Question: I am trying to built a 'dropdown' menu with a text box.When the text box is clicked the items appear and when the items are clicked they turn green(selected) and show up in the text box.
I was wondering if there was a way in which i could just click the item on the search box and the item gets unselected (ungreen). How can i capture the click on the element name in the text box.!

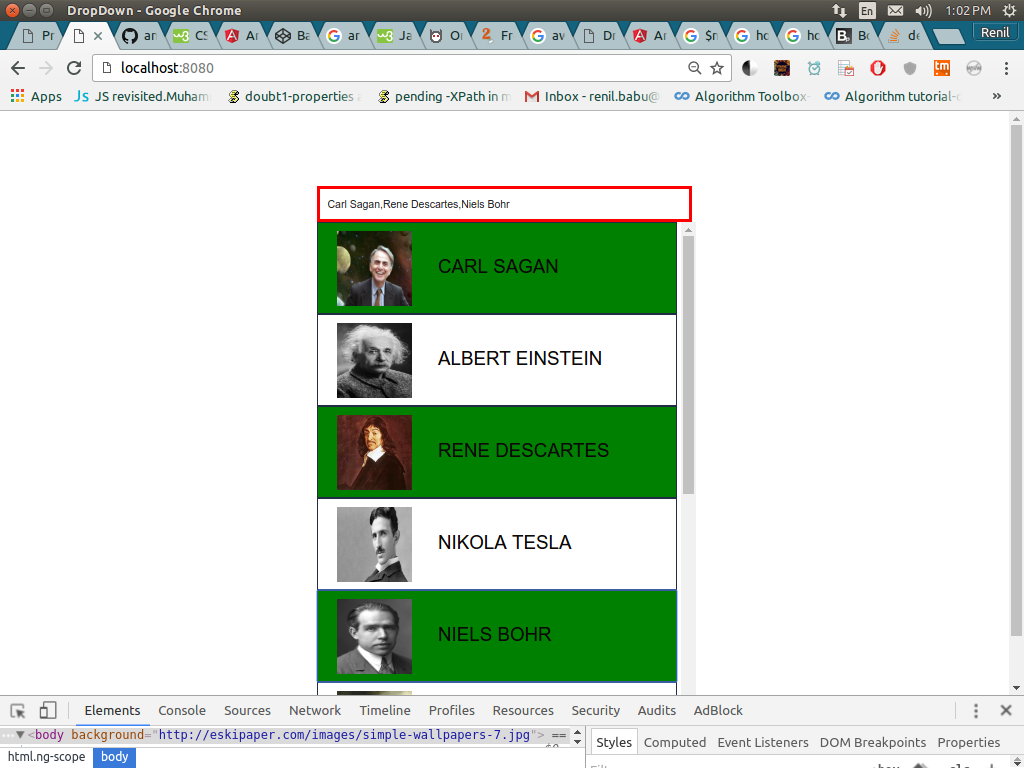
Answer: I dont know if this is exactly what you are looking for but it may help you to achieve whatever you are trying to do
'''
<select multiple>
<option class="anOption">One</option>
<option class="anOption">Two</option>
<option class="anOption">Three</option>
<option class="anOption">Four</option>
</select>
'''
Javascript
'''
var options = document.getElementsByClassName("anOption");
for(var i=0; i<options.length; i++){
options[i].addEventListener('click', function (){
this.style.backgroundColor="green";
});
}
'''